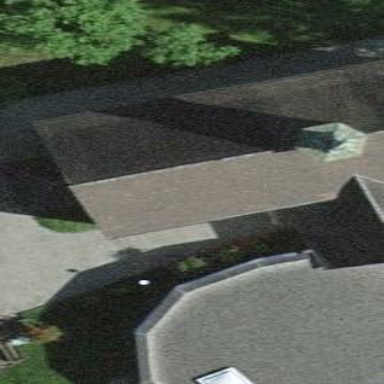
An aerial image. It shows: Temple building.